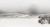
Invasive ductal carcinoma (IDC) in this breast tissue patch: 0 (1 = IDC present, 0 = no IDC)